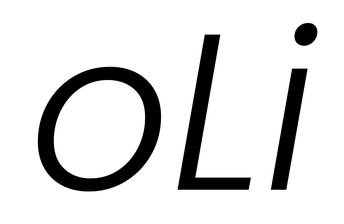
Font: Poppins-LightItalic